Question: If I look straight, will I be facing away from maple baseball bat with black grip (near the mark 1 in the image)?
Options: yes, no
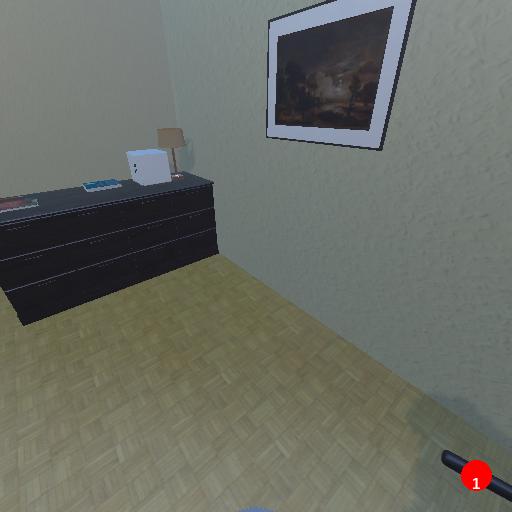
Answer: yes